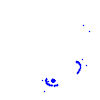
Particle: proton